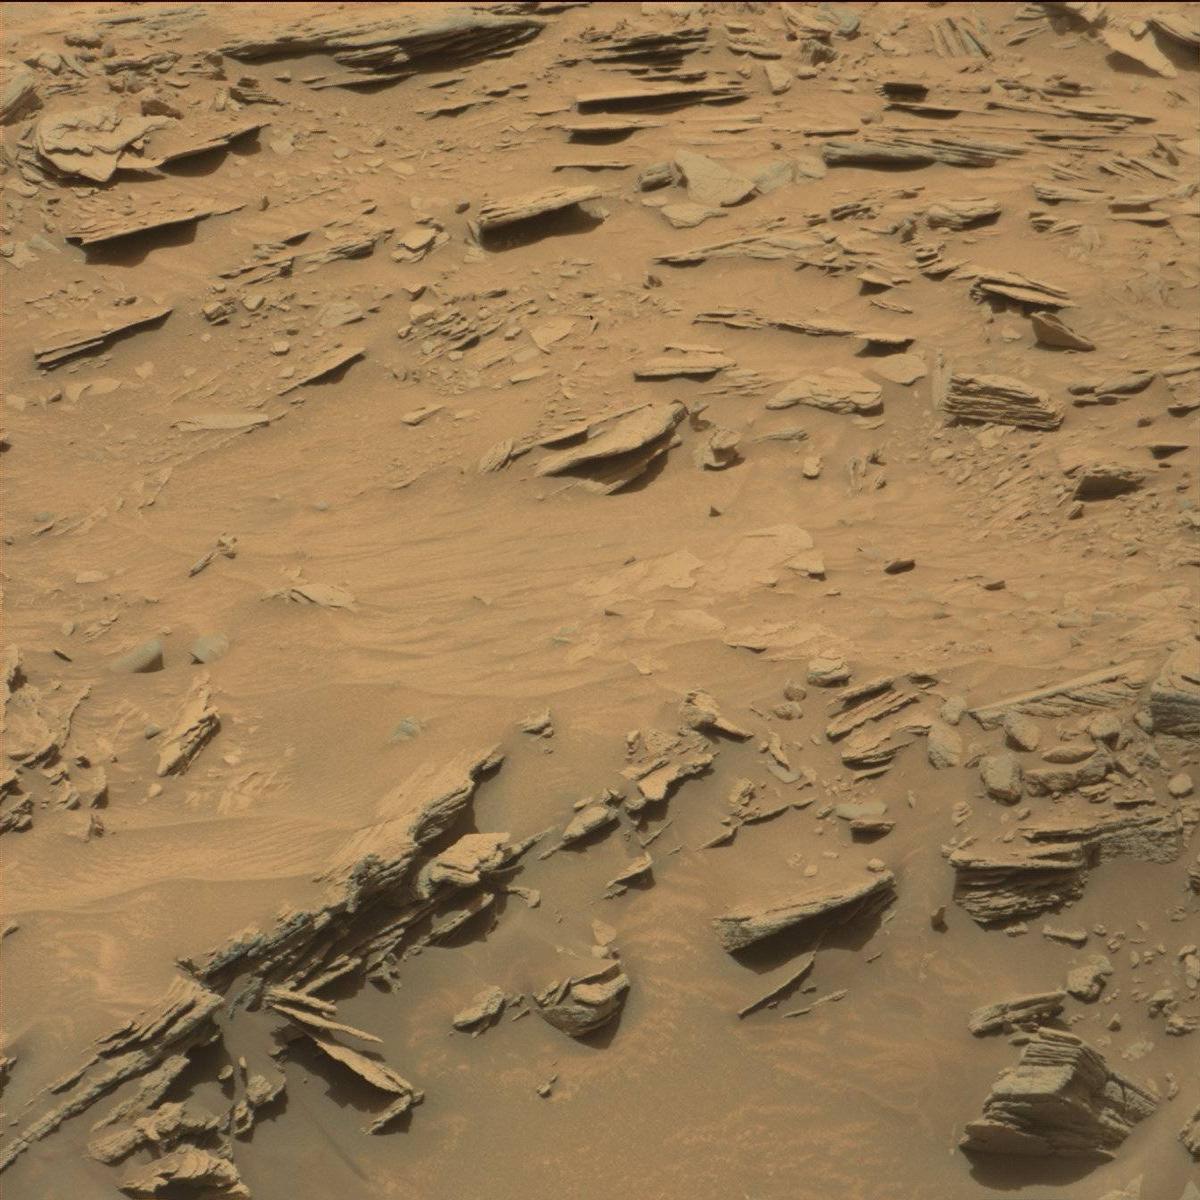
Terrain classes present: Bedrock, Sand / Soil